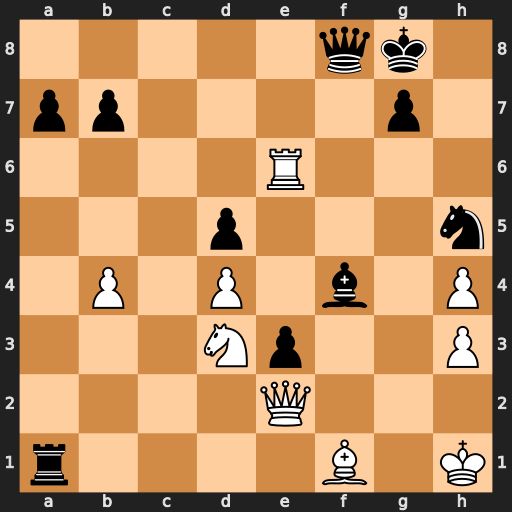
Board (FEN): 5qk1/pp4p1/4R3/3p3n/1P1P1b1P/3Np2P/4Q3/r4B1K
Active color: w
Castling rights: -
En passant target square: -
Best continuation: Qxh5 Rxf1+ Kg2 Bd6 Re8